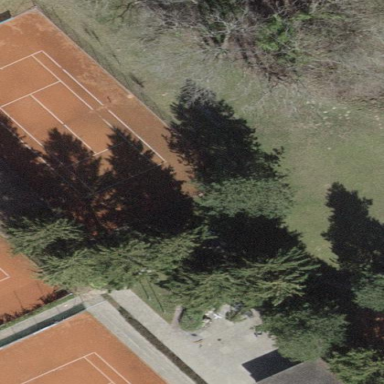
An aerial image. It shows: Tennis court on pitch.